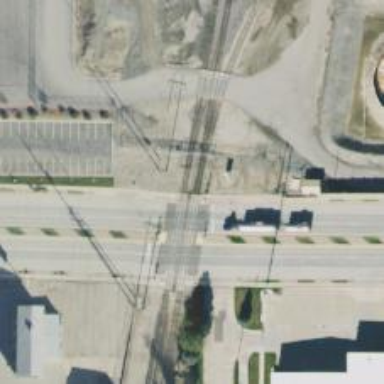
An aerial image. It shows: Railway siding for service.